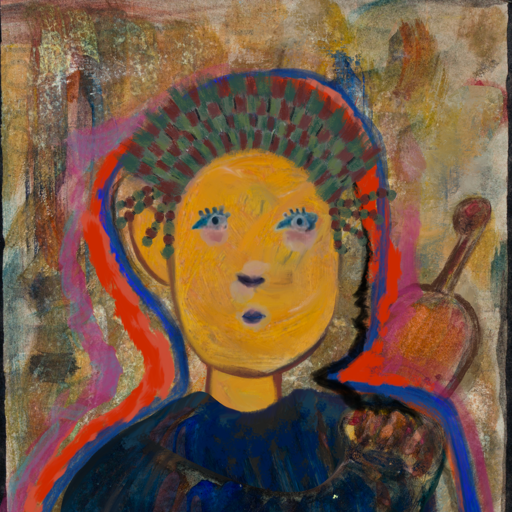
Background: Pipe, Head And Neck Front: After_Raid, Face Front: Hill_Girl, Bust: Pipe, Hair Front: Experience, Head Accessory: After_Raid_Crown, Second Necklace: Blank, Necklace: Blank, Baby: Blank